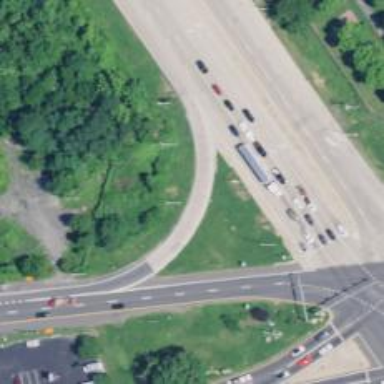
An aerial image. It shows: Trunk link highway.